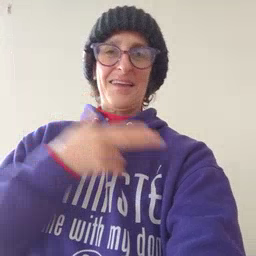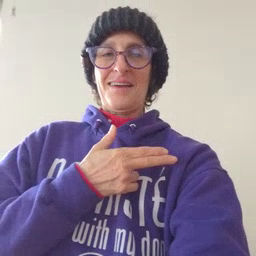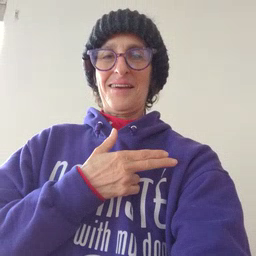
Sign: cut